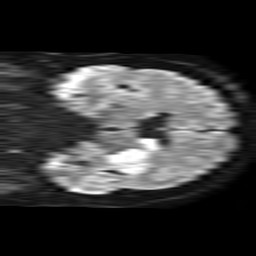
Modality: TRACE
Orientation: coronal
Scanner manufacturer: philips
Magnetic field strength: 1.5 T
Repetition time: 4.6 s
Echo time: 0.08631 s